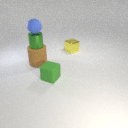
small blue rubber sphere above small green metal cylinder